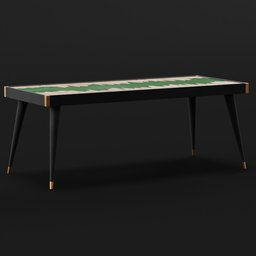
Label: furniture